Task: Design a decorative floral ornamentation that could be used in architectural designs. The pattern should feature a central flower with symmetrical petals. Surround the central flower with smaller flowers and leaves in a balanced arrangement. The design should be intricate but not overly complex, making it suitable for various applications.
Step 1220:
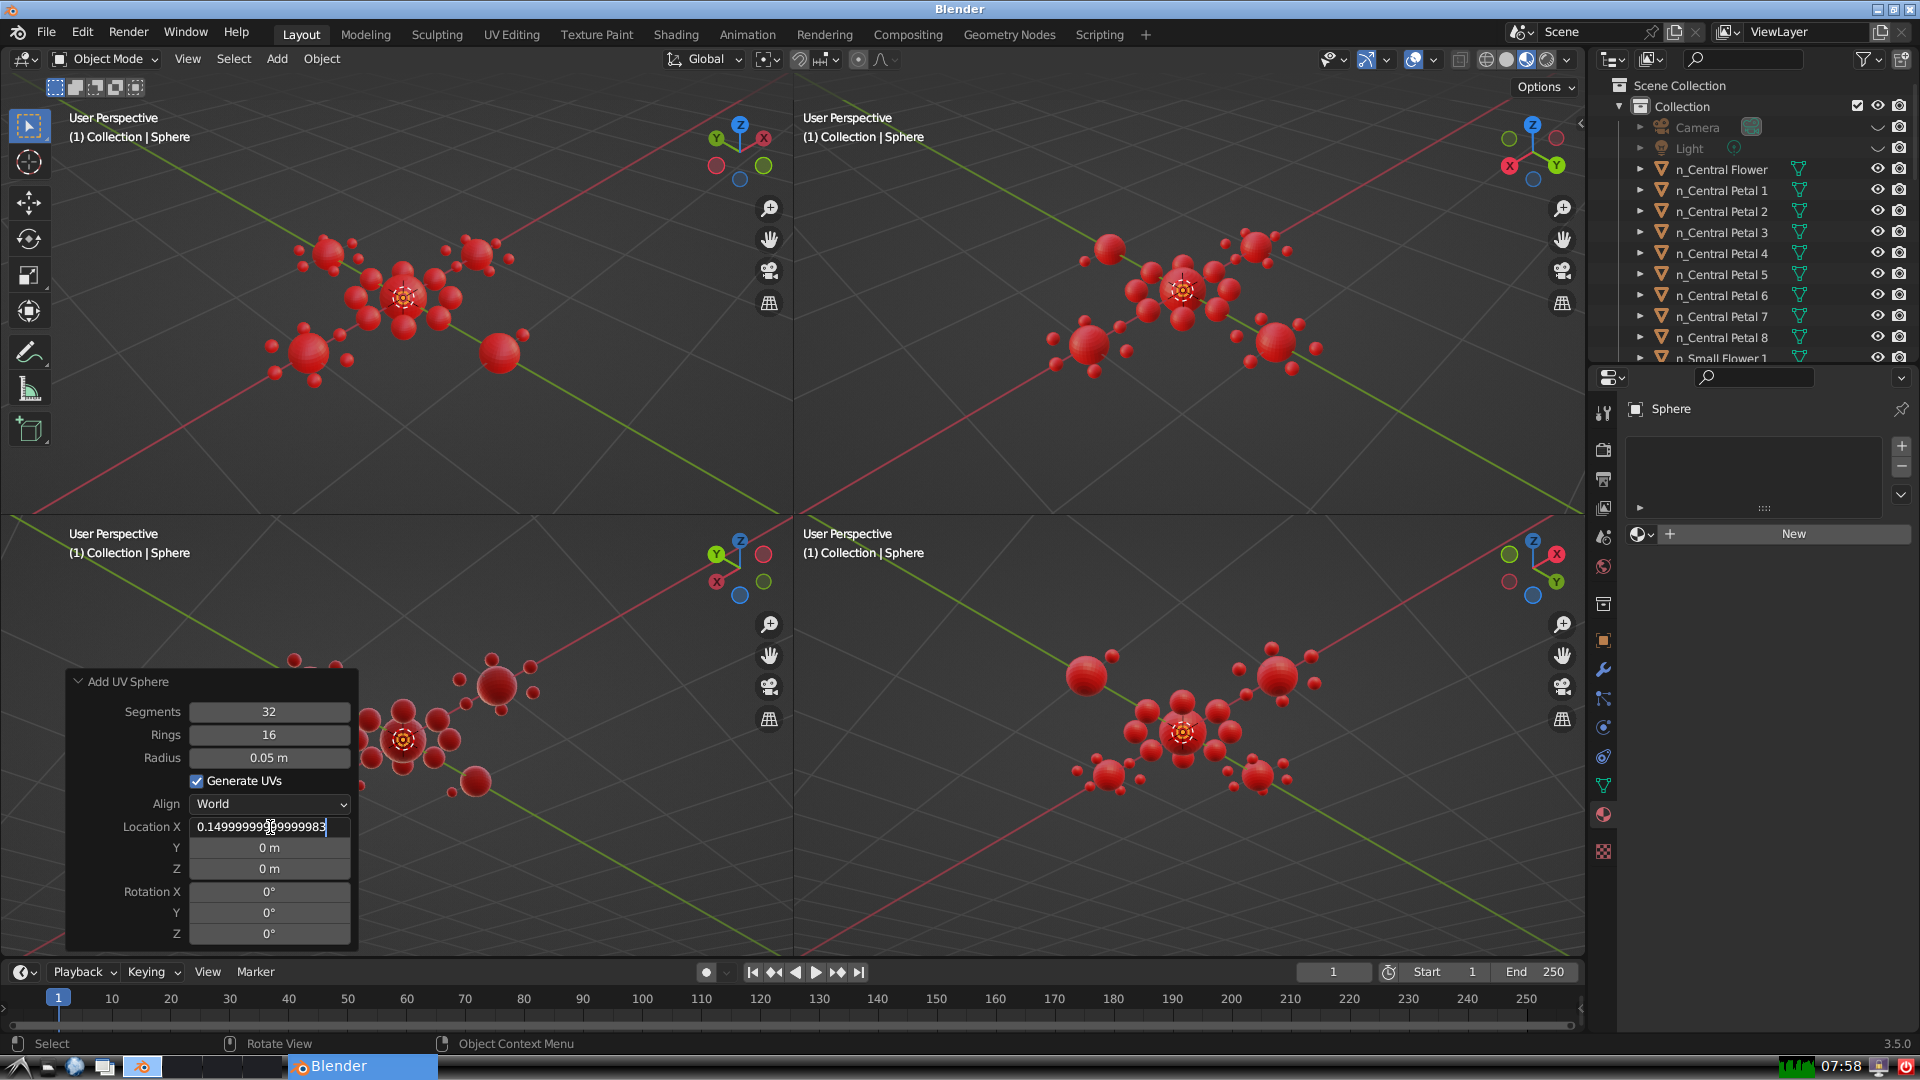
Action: {"key_press": ['Return']}